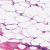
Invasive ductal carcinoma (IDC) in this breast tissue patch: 0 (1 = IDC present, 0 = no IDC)